Question: I am having table below.. but Getting wrong calculation in javascript..

'''
<script>
function getPrice(tRate, tMaking, tHandeling, tPrice, tVat, tQuantity, tTotal) {
var obj_tRate = document.getElementById(tRate)
var obj_tMaking = document.getElementById(tMaking)
var obj_tHandeling = document.getElementById(tHandeling)
var obj_tPrice = document.getElementById(tPrice)
var obj_tVat = document.getElementById(tVat)
var obj_tTotal = document.getElementById(tTotal)
var obj_tQuantity = document.getElementById(tQuantity)
if (obj_tRate.value != "" && obj_tMaking.value != "" && obj_tHandeling.value != "") {
obj_tPrice.value = parseFloat(obj_tRate.value) + parseFloat(obj_tMaking.value) + parseFloat(obj_tHandeling.value);
console.log(obj_tPrice.value)
obj_tVat.value = parseFloat(obj_tPrice.value * (1 / 100));
console.log(obj_tVat.value)
obj_tTotal.value = parseFloat(obj_tVat.value + (obj_tPrice.value * obj_tQuantity.value));
console.log(obj_tTotal.value)
}
else {
obj_tPrice.value = "";
}
}
</script>
</head>
<body>
<table>
<tr>
<td>
<input name="grdView$ctl08$txtWaight_F" type="text" id="grdView_ctl08_txtWaight_F" class="classWaight" style="width:60px;" />
</td><td>
<input name="grdView$ctl08$txtQuantity_F" type="text" maxlength="20" id="grdView_ctl08_txtQuantity_F" class="classQuantity" onchange="javascript:return getPrice('grdView_ctl08_txtRate_F','grdView_ctl08_txtMaking_F','grdView_ctl08_txtHandeling_F','grdView_ctl08_txtPrice_F','grdView_ctl08_txtvat_F','grdView_ctl08_txtQuantity_F','grdView_ctl08_txtTotal_F');" style="width:60px;" />
</td><td>
<input name="grdView$ctl08$txtRate_F" type="text" maxlength="8" id="grdView_ctl08_txtRate_F" class="classRate" onchange="javascript:return getPrice('grdView_ctl08_txtRate_F','grdView_ctl08_txtMaking_F','grdView_ctl08_txtHandeling_F','grdView_ctl08_txtPrice_F','grdView_ctl08_txtvat_F','grdView_ctl08_txtQuantity_F','grdView_ctl08_txtTotal_F');" style="width:60px;" />
</td><td>
<input name="grdView$ctl08$txtMaking_F" type="text" id="grdView_ctl08_txtMaking_F" class="classMaking" onchange="javascript:return getPrice('grdView_ctl08_txtRate_F','grdView_ctl08_txtMaking_F','grdView_ctl08_txtHandeling_F','grdView_ctl08_txtPrice_F','grdView_ctl08_txtvat_F','grdView_ctl08_txtQuantity_F','grdView_ctl08_txtTotal_F');" style="width:60px;" />
</td><td>
<input name="grdView$ctl08$txtHandeling_F" type="text" id="grdView_ctl08_txtHandeling_F" class="classHandling" onchange="javascript:return getPrice('grdView_ctl08_txtRate_F','grdView_ctl08_txtMaking_F','grdView_ctl08_txtHandeling_F','grdView_ctl08_txtPrice_F','grdView_ctl08_txtvat_F','grdView_ctl08_txtQuantity_F','grdView_ctl08_txtTotal_F');" style="width:60px;" />
</td><td>
<input name="grdView$ctl08$txtPrice_F" type="text" id="grdView_ctl08_txtPrice_F" class="classPrice" style="width:60px;" />
</td><td>
<input name="grdView$ctl08$txtvat_F" type="text" id="grdView_ctl08_txtvat_F" class="classVat" style="width:60px;" />
</td><td>
<input name="grdView$ctl08$txtTotal_F" type="text" id="grdView_ctl08_txtTotal_F" class="classTotal" style="width:100px;" />
</td><td>
<input name="grdView$ctl08$txtSerial_F" type="text" id="grdView_ctl08_txtSerial_F" class="classSerial" />
</td>
</tr>
</table>
</body>
'''
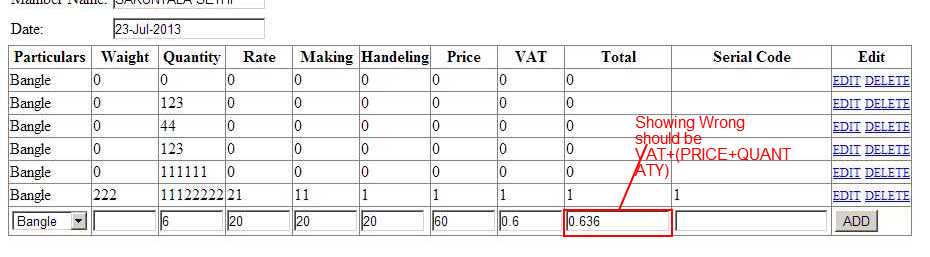
Answer: Use 'parseFloat' on the operands, not on the result of the computation.
For example, replace
'''
obj_tTotal.value = parseFloat(obj_tVat.value + (obj_tPrice.value * obj_tQuantity.value));
'''
with
'''
var tPrice = parseFloat(obj_tPrice.value);
var tQuantity = parseFloat(obj_tQuantity.value);
obj_tTotal.value = tPrice + tPrice * tQuantity;
'''
When you add, like you did, a string and a number, you do a string concatenation.
For example
'''
"1000" + "5" * "100"
'''
gives
'''
"1000" + 500
'''
which is
'''
"<PHONE>"
'''
At this point, it's too late to call 'parseFloat'.